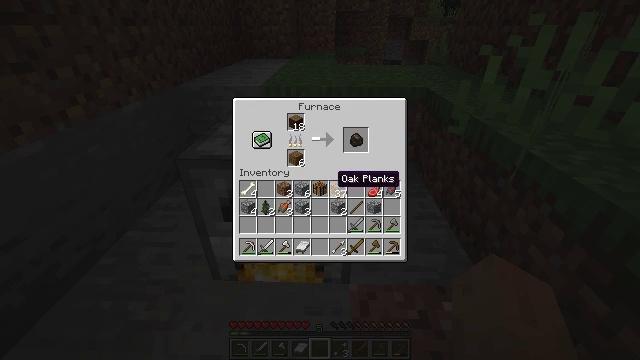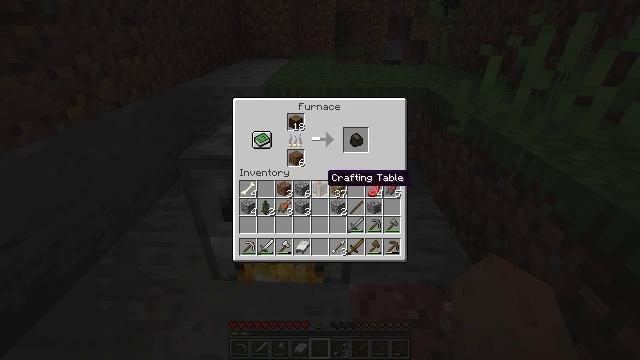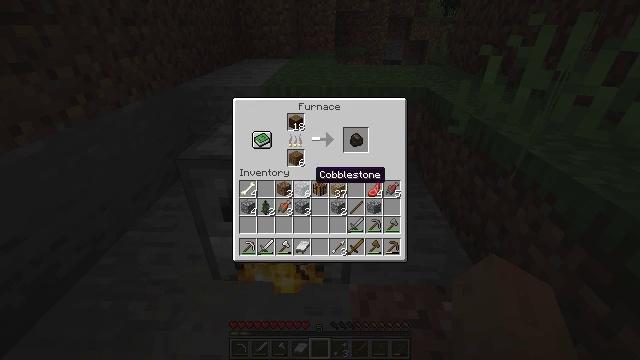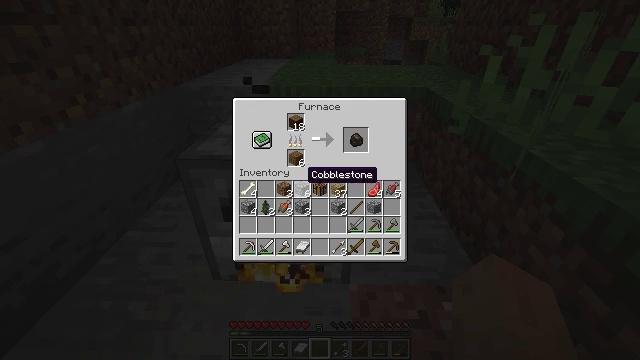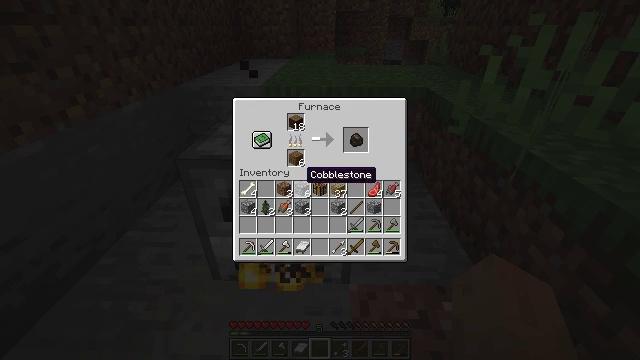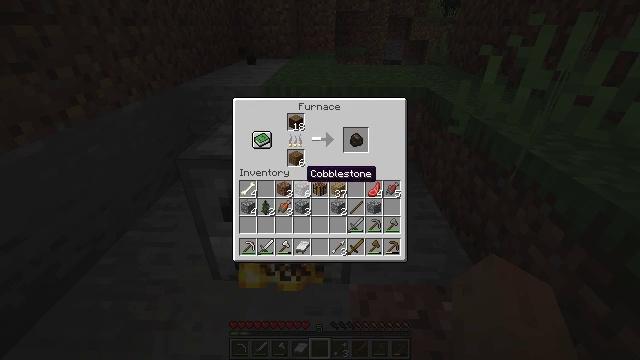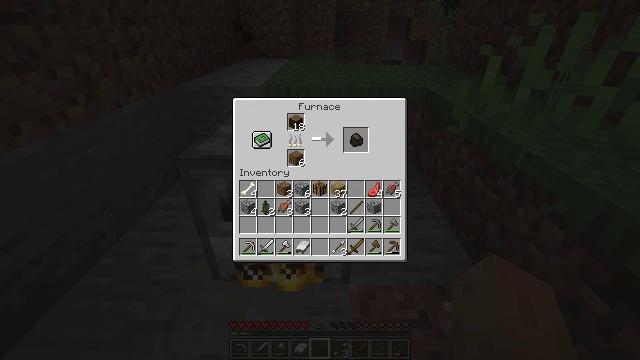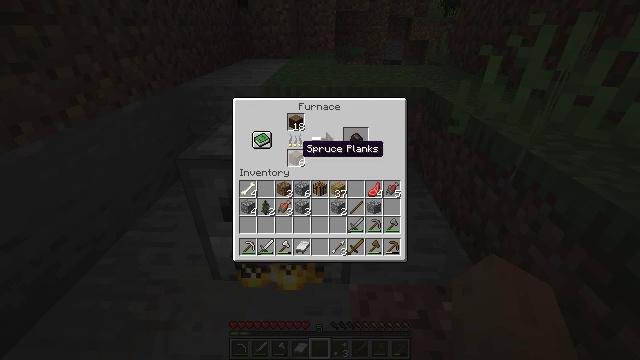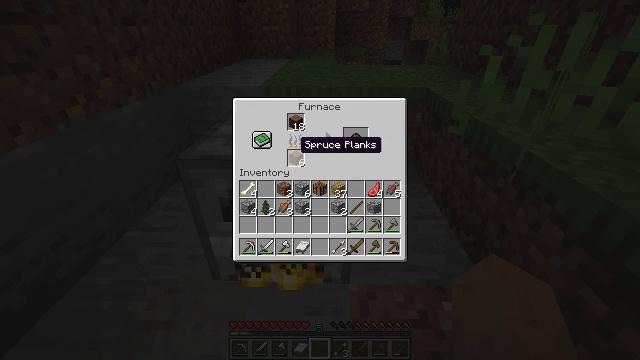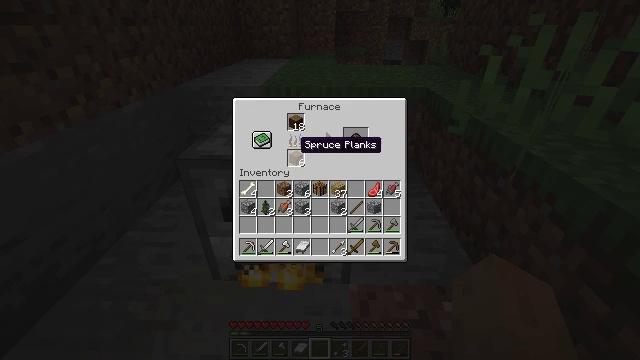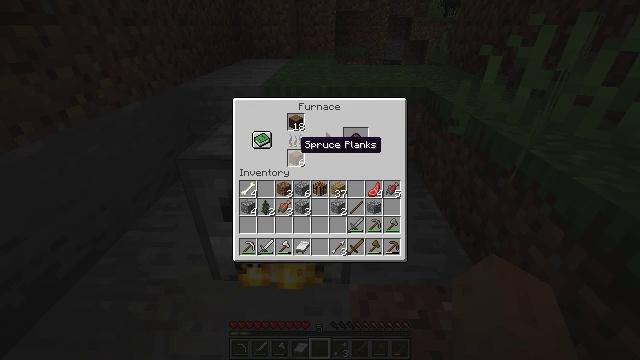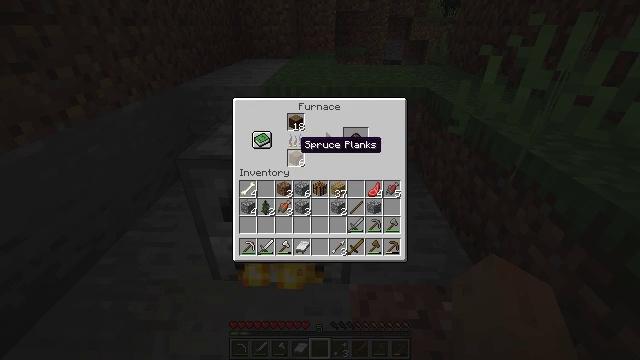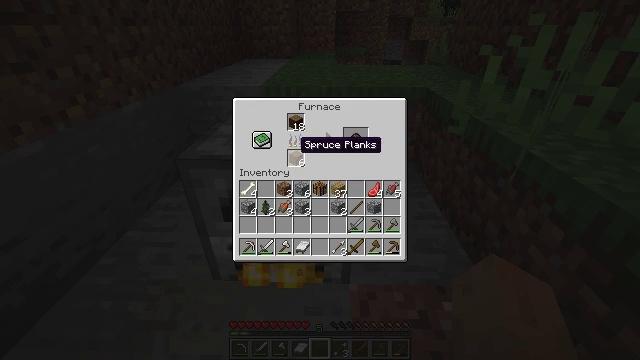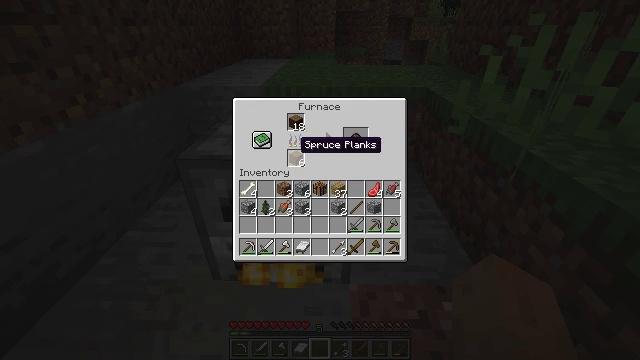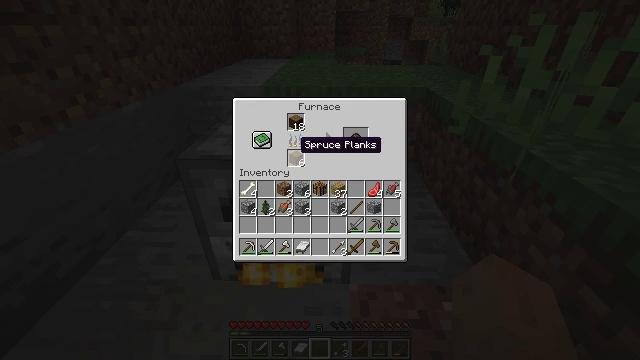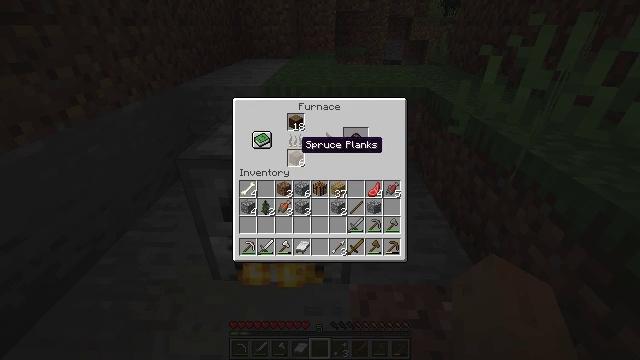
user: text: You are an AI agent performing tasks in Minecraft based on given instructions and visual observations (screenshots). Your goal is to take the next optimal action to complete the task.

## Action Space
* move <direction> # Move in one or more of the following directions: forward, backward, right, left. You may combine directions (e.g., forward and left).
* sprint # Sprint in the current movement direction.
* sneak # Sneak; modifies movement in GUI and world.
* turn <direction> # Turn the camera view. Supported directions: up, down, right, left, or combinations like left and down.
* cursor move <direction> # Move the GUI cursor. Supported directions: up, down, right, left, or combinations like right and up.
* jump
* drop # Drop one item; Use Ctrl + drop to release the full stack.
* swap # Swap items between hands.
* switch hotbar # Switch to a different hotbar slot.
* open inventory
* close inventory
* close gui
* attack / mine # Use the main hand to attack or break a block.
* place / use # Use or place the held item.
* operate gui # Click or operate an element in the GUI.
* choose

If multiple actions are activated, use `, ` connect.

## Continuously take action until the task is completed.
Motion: motion action
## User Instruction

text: Burn logs in the furnace to craft charcoal.
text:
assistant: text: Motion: cursor move left
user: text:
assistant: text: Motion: cursor move left
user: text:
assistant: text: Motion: cursor move left
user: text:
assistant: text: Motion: no_op
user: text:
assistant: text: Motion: no_op
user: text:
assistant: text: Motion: cursor move up
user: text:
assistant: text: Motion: cursor move up
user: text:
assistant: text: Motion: no_op
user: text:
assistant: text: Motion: no_op
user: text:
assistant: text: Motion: no_op
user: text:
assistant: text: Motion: no_op
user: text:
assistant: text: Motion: no_op
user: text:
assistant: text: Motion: no_op
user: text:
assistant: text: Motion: no_op
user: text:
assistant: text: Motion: no_op
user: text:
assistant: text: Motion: cursor move right
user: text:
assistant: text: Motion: cursor move right and up
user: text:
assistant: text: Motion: no_op
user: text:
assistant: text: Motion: no_op
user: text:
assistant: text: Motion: no_op
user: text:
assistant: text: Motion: no_op
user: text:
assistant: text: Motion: no_op
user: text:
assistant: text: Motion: no_op
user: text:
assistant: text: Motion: no_op
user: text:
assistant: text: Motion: no_op
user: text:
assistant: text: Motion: no_op
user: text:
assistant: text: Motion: no_op
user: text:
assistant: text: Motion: no_op
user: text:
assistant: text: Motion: no_op
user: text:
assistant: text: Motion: no_op